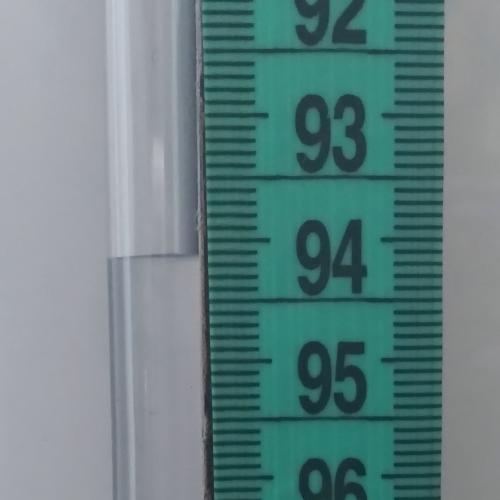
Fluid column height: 94.1 cm